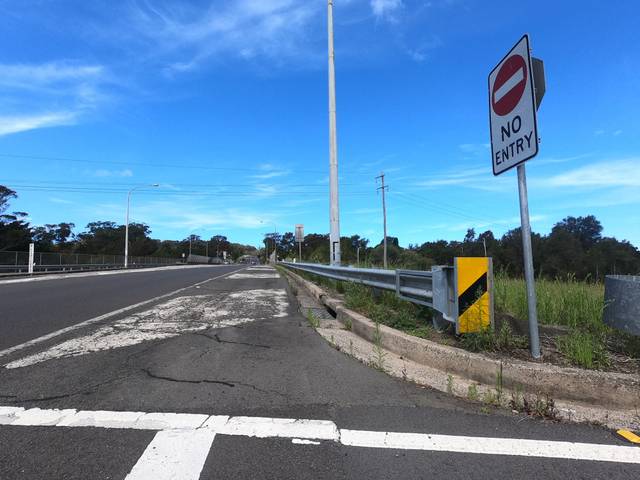
Region: Australia
Coordinates: -34.438, 150.865